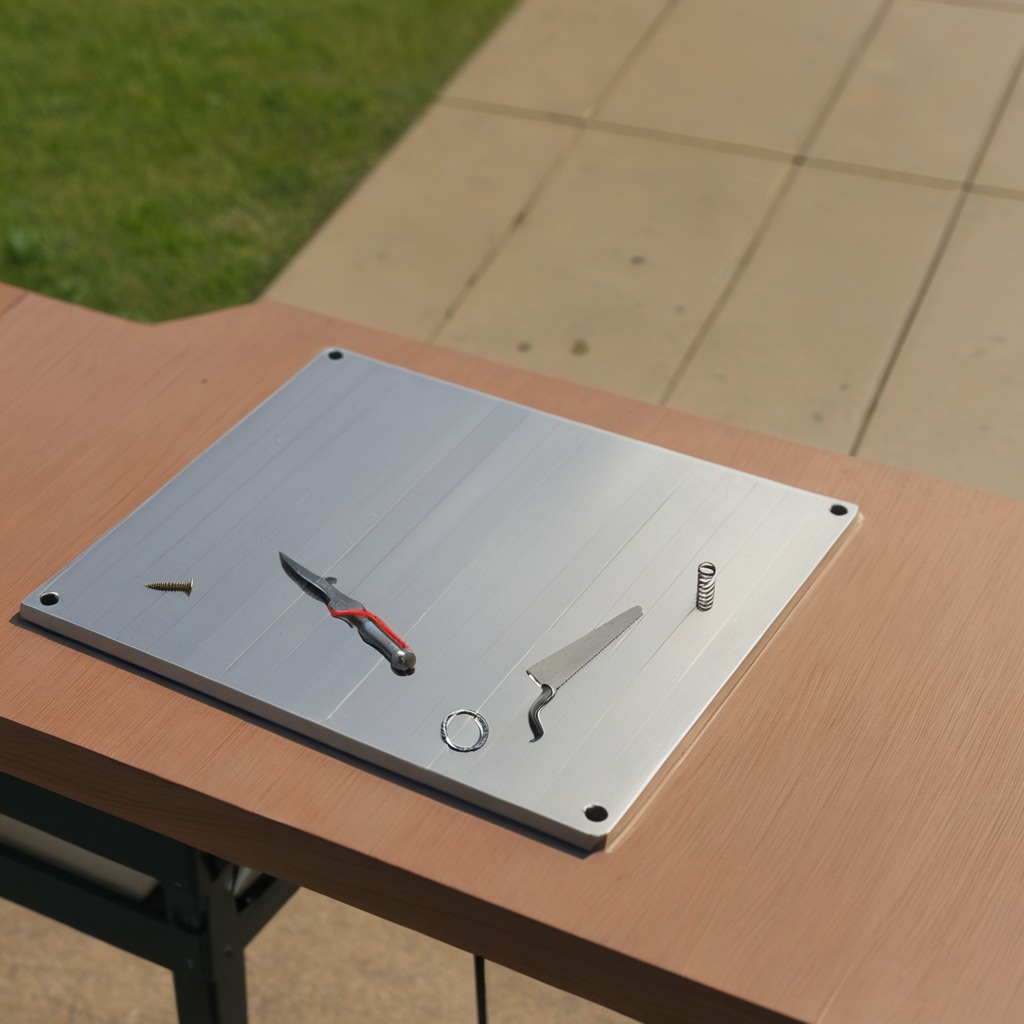
A ball bearing, a knife, a screw, a spring, and a saw are lying on a clean utility table in a temporary outdoor tool station.